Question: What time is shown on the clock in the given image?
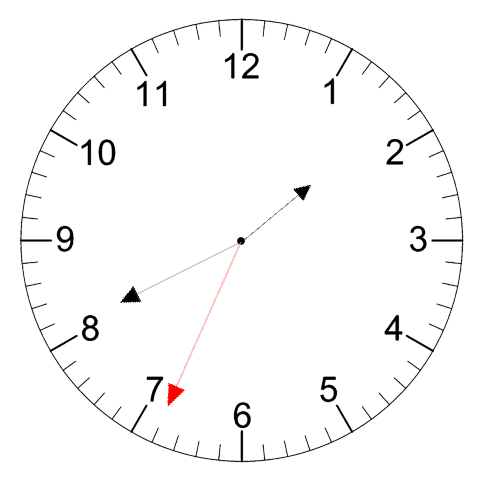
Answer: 01:40:34